Question: In my Android Application, I have three irregular shape across globe as below :

So I placed this whole image in layout.'Globe is just an image .There is no role of globe here.' Now I want to place one buttons on top of the each irregular shaped images which are across the globe.
Button is always rectangular but 'I want to get touch event for irregular shape,not for rectangular area.' So How can I put three buttons on these three irregular shape or is there any solution? so that different event for each button can be handled in activity?
I don't have idea on how to achieve this task. Please guide me on this.
Any advice or suggestions ?
Any help will be appreciated.
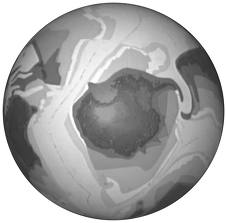
Answer: From above answers,I got hint and finally I got Solution as below:
What I did is that :
Used RelativeLayout in xml file
Used ImageView, as below :
'''
<ImageView
android:id="@+id/btn1"
android:layout_width="wrap_content"
android:layout_height="wrap_content"
android:layout_alignBottom="@+id/glob2"
android:layout_marginBottom="24dp"
android:layout_marginLeft="80.5dp"
android:contentDescription="@string/profile_picture_description"
android:src="@drawable/pick_matches_background" />
'''
Here I set the margin accordingly(left/right/bottom/top).
In activity,
Declare
'''
Bitmap btmp; and
ImageView img;
'''
In onCreate Method,
'''
// initialized image view
img = (ImageView) findViewById(R.id.btn1);
img.setOnClickListener(new View.OnClickListener() {
public void onClick(View v) {
// call your method here
}
});
StateListDrawable sdCreateTrip = (StateListDrawable) img
.getDrawable();
btmp = ((BitmapDrawable) sdCreateTrip.getCurrent())
.getBitmap();
'''
You are ready to go now.